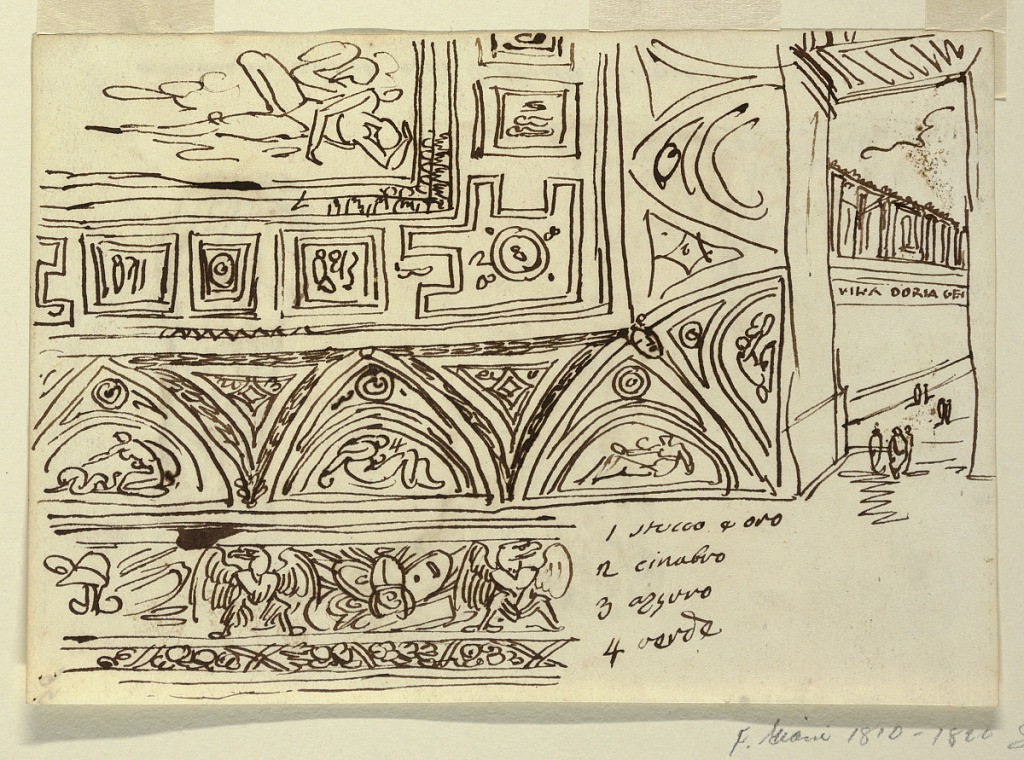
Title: Drawing
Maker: Felice Giani, Italian, 1758–1823
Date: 1810-1820
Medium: A) b) Pencil, pen, ink, brush, sepia. Paper. recto: pen and brown ink
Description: Horizontal rectangle. a) Nearly one quarter is shown. In the center is an oblong picture with two figures, recumbent, broadly framed by mouldings and a frieze with panels. Outside are spheric triangles with figures and ornaments. Below is a frieze with eagles alternating with trophies of arms.  Reverse: b) in opposite direction: the head of the crying young woman in the Fire in the Borgo by Raffael, and a classical left foot with sandal shown from the front and in profile. Part of the small sketchbook, mostly unmatted leaves, 1901-39-3485 thru -3550